Interaction volume radius: 10 \u00c5
Interaction volume height: 25 \u00c5
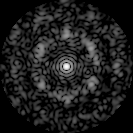
Disorder parameter: 0.7098